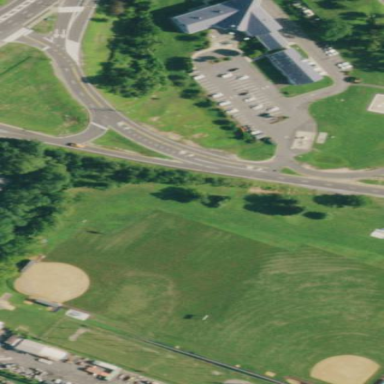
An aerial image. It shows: Softball pitch for leisure land activities.